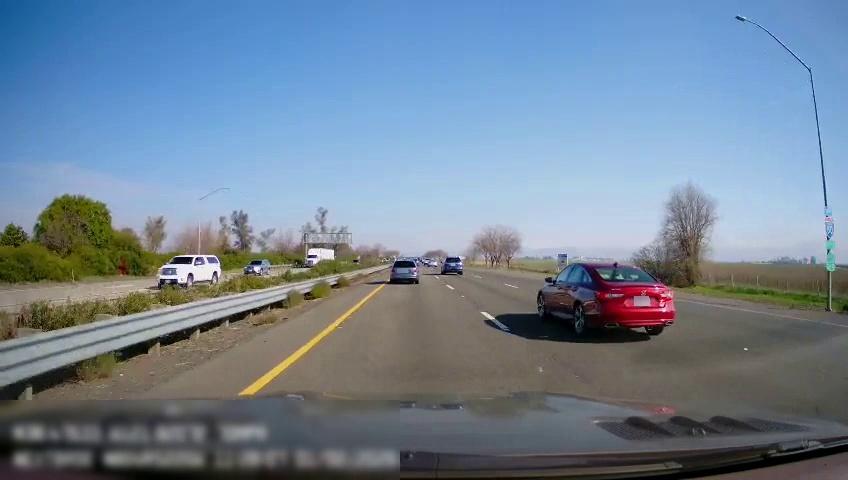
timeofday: Day
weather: Sunny
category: Drivable Space
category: Drivable Space
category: Vehicles | Truck
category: Vehicles | SUV
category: Vehicles | SUV
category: Vehicles | SUV
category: Vehicles | Car
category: Vehicles | SUV
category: Lanes | Current Lane
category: Lanes | Current Lane
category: Lanes | Alternate Lane
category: Lanes | Alternate Lane
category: Traffic | Signs
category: Traffic | Signs
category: Traffic | Signs